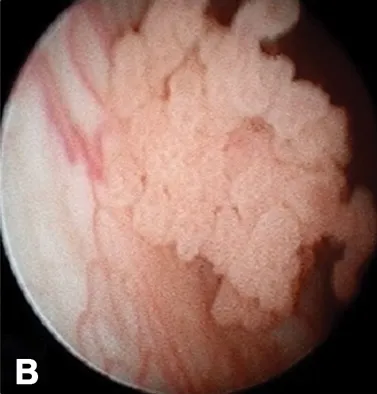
Next to the orifice of the right ureter, an 18 x 20 x 21 mm large, lobulated, and hyperreflective lesion was detected on ultrasound. (
B
) One month after surgery, the control cystoscopy indicated residual papilloma.
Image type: endoscopy (other_endoscopy)